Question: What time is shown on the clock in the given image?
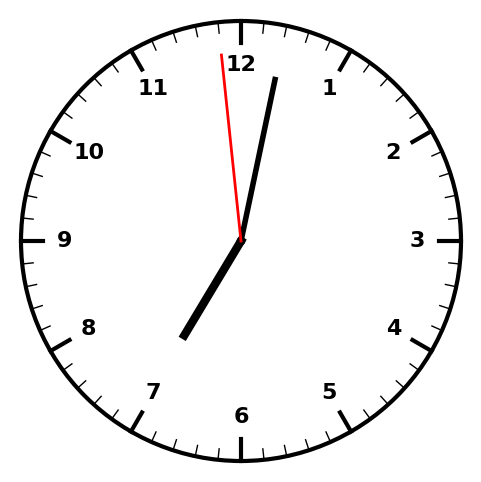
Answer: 07:01:59